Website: home-depot
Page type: receipt
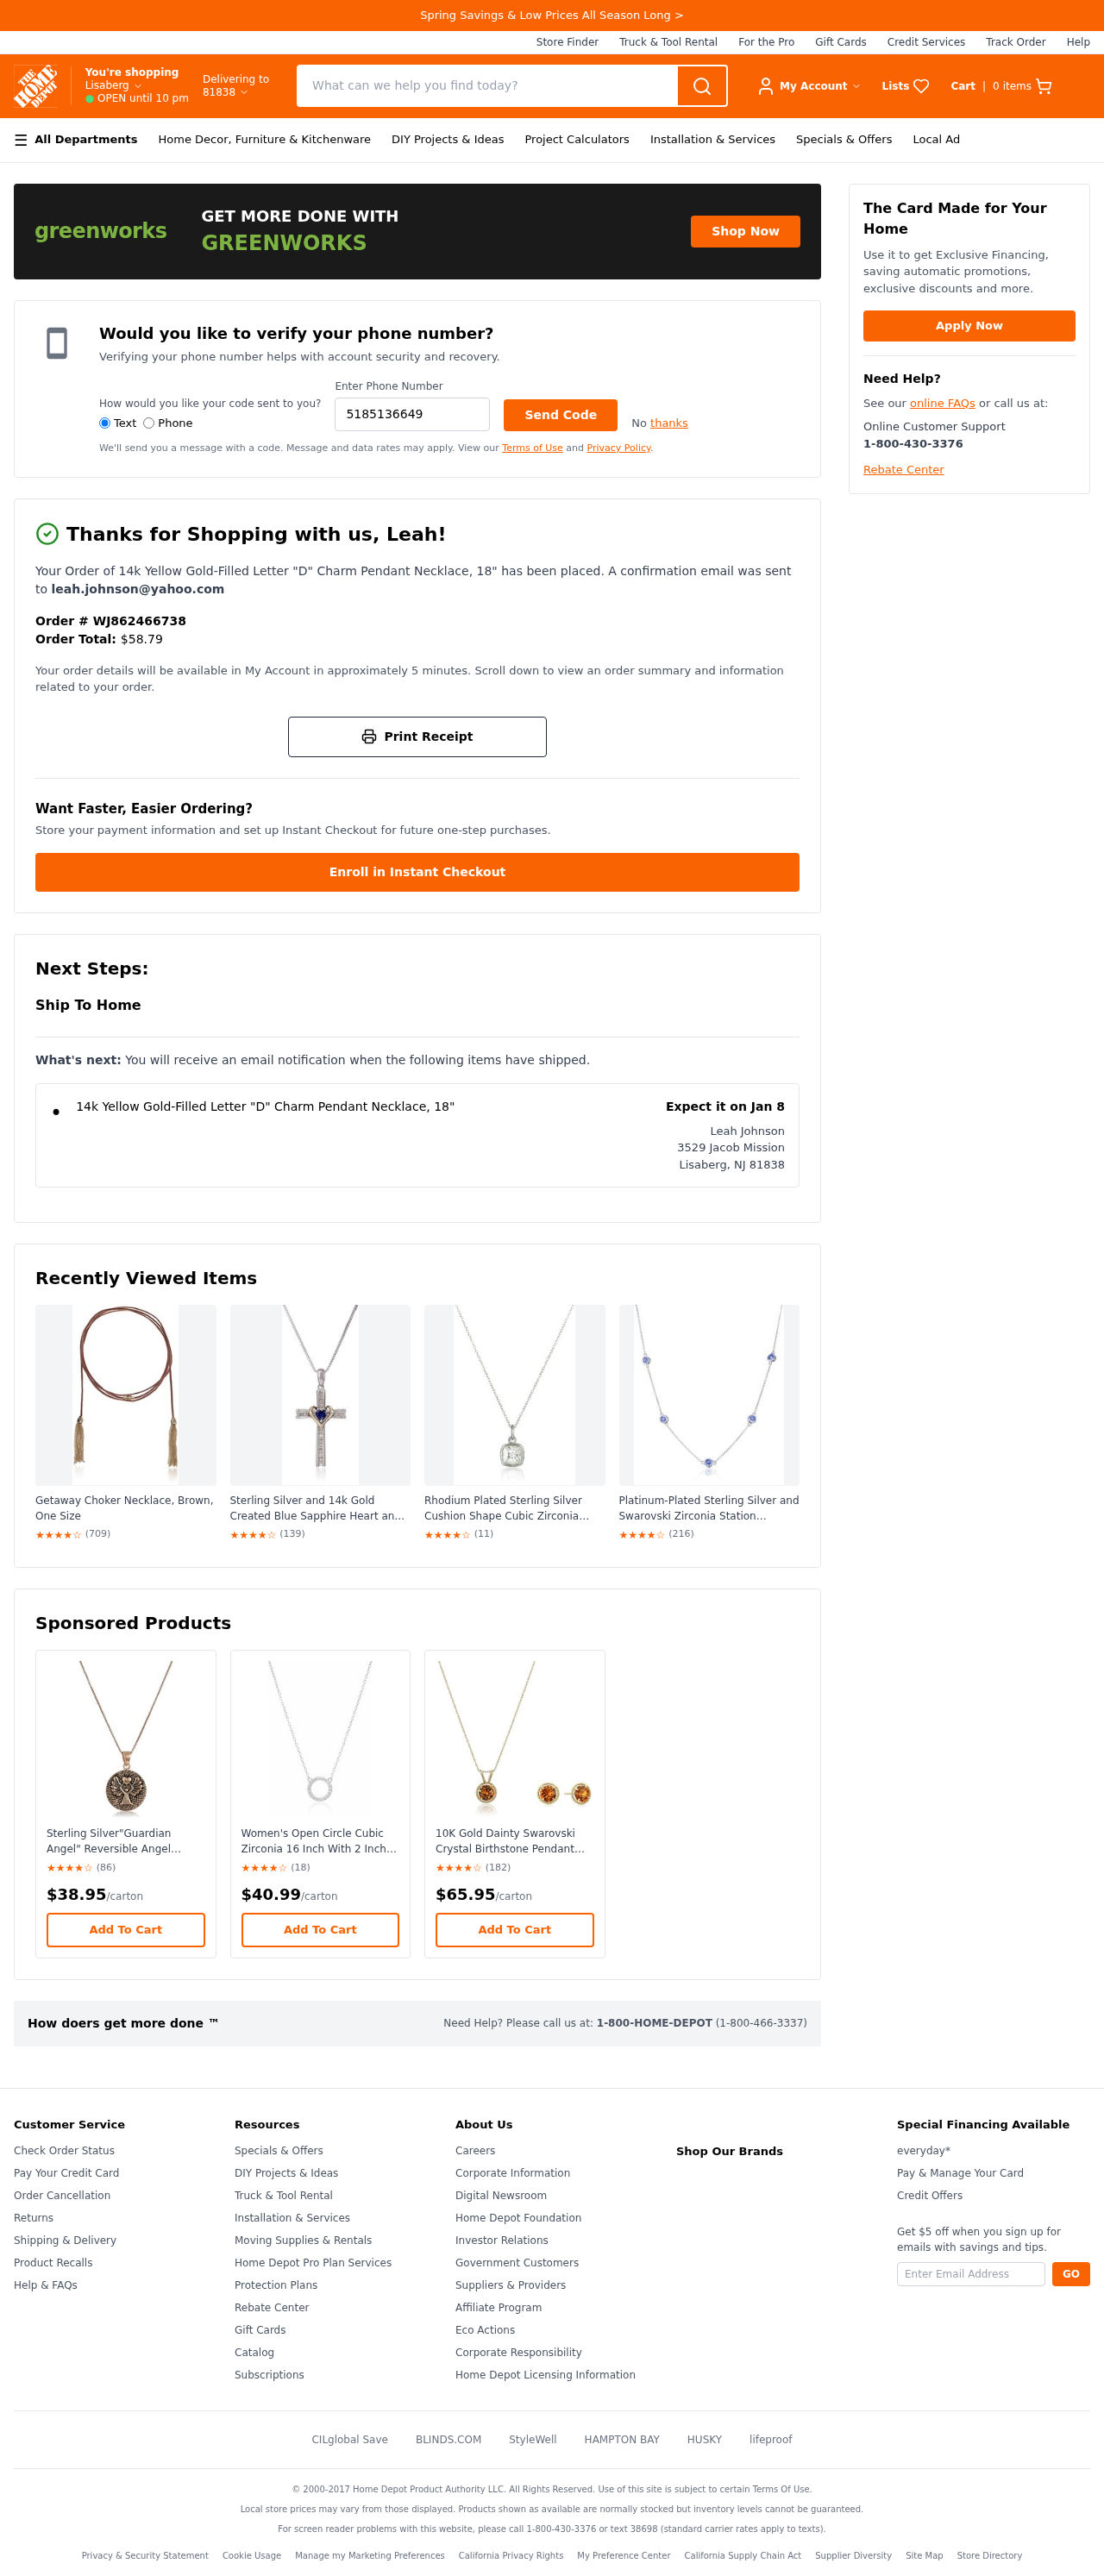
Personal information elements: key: PII_CITY
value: Lisaberg
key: PII_CITY_STATE_ZIP
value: Lisaberg, NJ 81838
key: PII_EMAIL
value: leah.johnson@yahoo.com
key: PII_FIRSTNAME
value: Leah
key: PII_FULLNAME
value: Leah Johnson
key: PII_PHONE
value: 5185136649
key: PII_POSTCODE
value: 81838
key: PII_STREET
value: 3529 Jacob Mission
Product elements: key: PRODUCT1_NAME
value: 14k Yellow Gold-Filled Letter "D" Charm Pendant Necklace, 18"
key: PRODUCT2_NAME
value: Getaway Choker Necklace, Brown, One Size
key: PRODUCT2_RATING
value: ★★★★☆
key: PRODUCT2_NUM_RATINGS
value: (709)
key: PRODUCT3_NAME
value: Sterling Silver and 14k Gold Created Blue Sapphire Heart and Diamond-Accent Cross Pendant Necklace,
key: PRODUCT3_RATING
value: ★★★★☆
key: PRODUCT3_NUM_RATINGS
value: (139)
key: PRODUCT4_NAME
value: Rhodium Plated Sterling Silver Cushion Shape Cubic Zirconia 7mm Pendant Necklace (2 cttw), 18"
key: PRODUCT4_RATING
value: ★★★★☆
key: PRODUCT4_NUM_RATINGS
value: (11)
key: PRODUCT5_NAME
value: Platinum-Plated Sterling Silver and Swarovski Zirconia Station Necklace
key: PRODUCT5_RATING
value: ★★★★☆
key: PRODUCT5_NUM_RATINGS
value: (216)
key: PRODUCT6_NAME
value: Sterling Silver"Guardian Angel" Reversible Angel Pendant Necklace, 18"
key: PRODUCT6_RATING
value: ★★★★☆
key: PRODUCT6_NUM_RATINGS
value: (86)
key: PRODUCT6_PRICE
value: $38.95
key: PRODUCT7_NAME
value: Women's Open Circle Cubic Zirconia 16 Inch With 2 Inch Extender Pendant Necklace, Sterling Silver
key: PRODUCT7_RATING
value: ★★★★☆
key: PRODUCT7_NUM_RATINGS
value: (18)
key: PRODUCT7_PRICE
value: $40.99
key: PRODUCT8_NAME
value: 10K Gold Dainty Swarovski Crystal Birthstone Pendant Necklace with Stud Earrings Set, November
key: PRODUCT8_RATING
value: ★★★★☆
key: PRODUCT8_NUM_RATINGS
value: (182)
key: PRODUCT8_PRICE
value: $65.95
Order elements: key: ORDER_NUM_ITEMS
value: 0
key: ORDER_ID
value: WJ862466738
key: ORDER_TOTAL
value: $58.79
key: ORDER_DELIVERY_DATE
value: Expect it on Jan 8